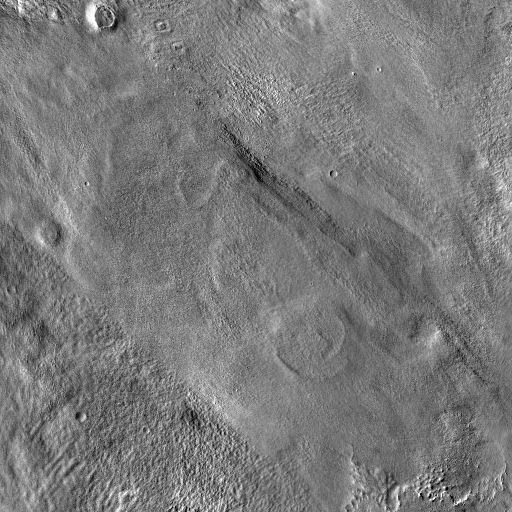
Crater classes present: Background, Other, Buried